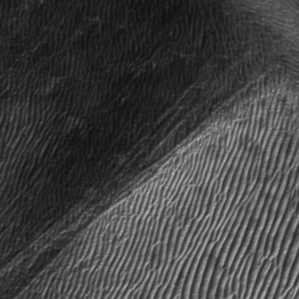
Label: frost